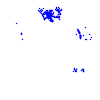
Particle: electron